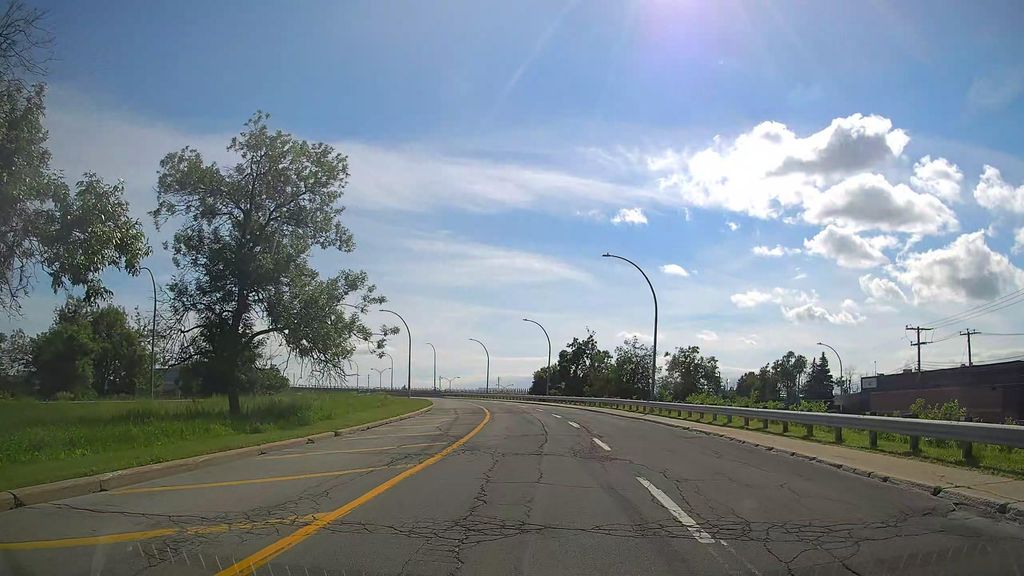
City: montreal